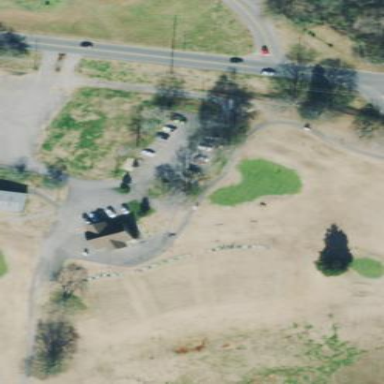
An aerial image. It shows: Golf clubhouse.